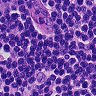
Metastatic tissue present: no